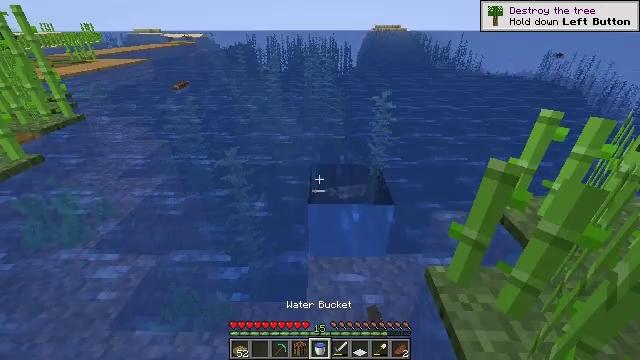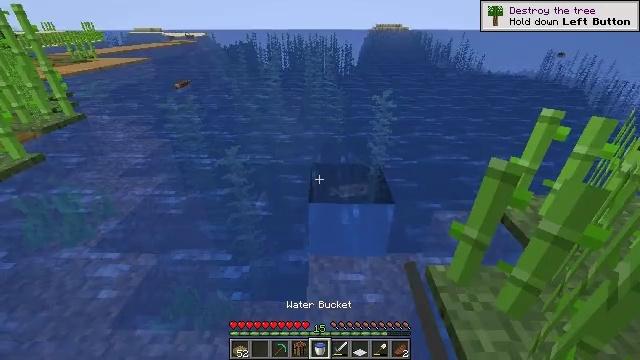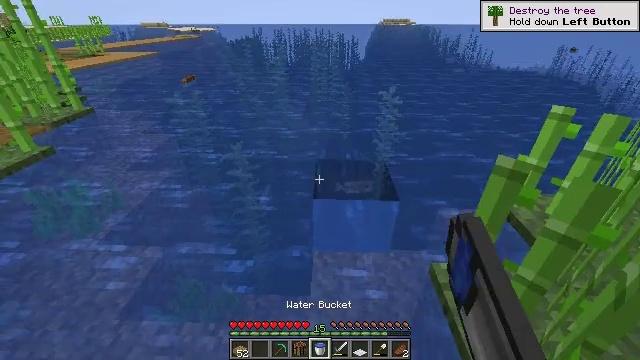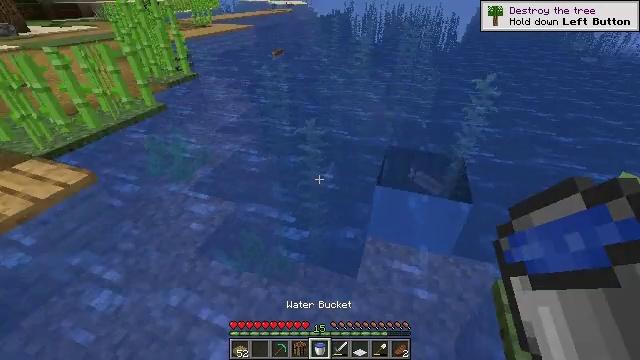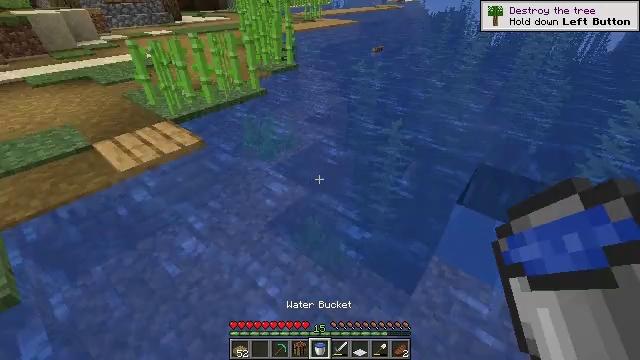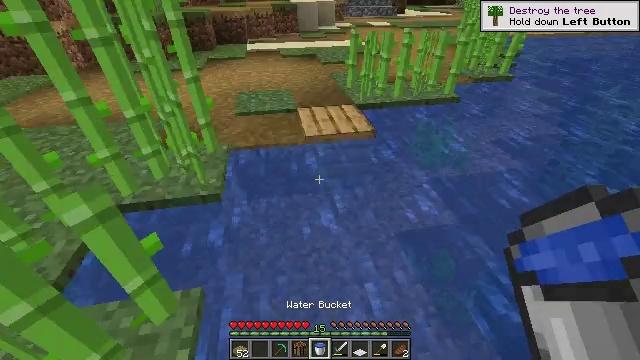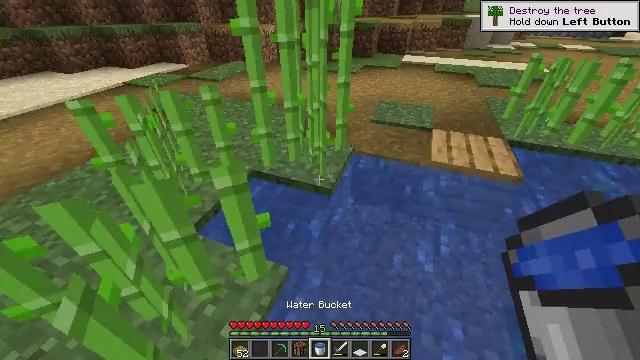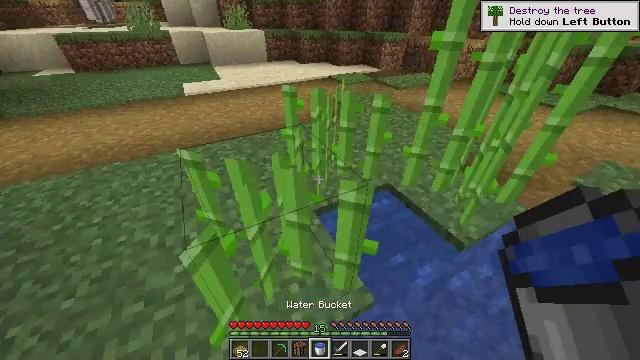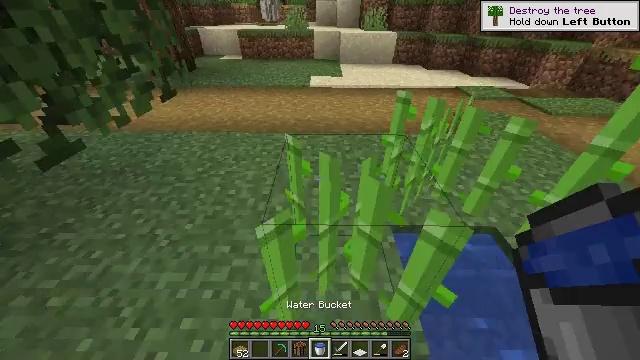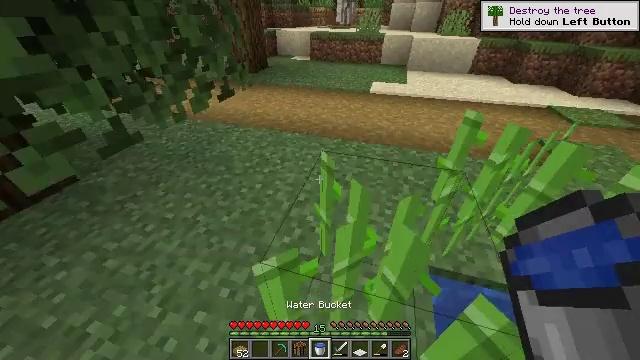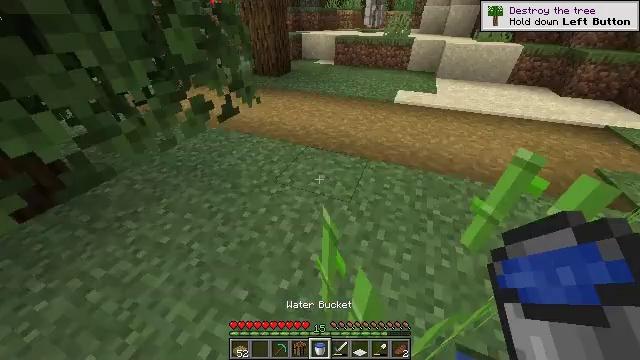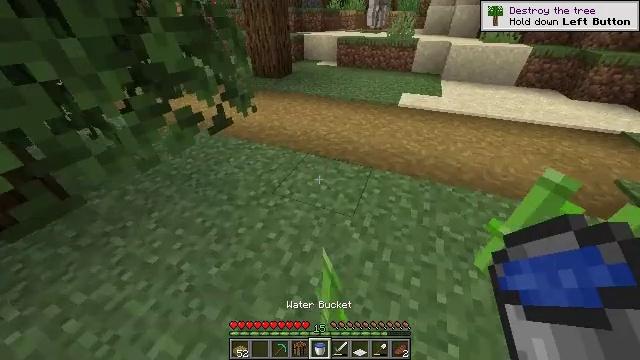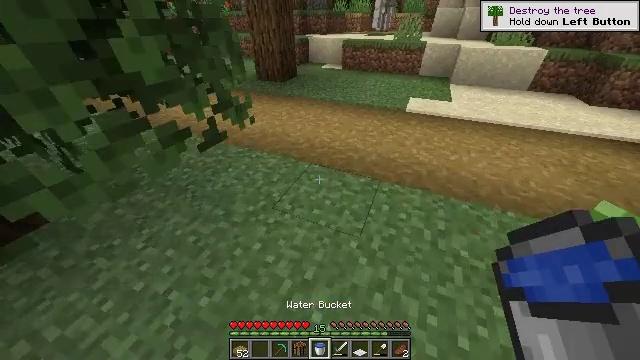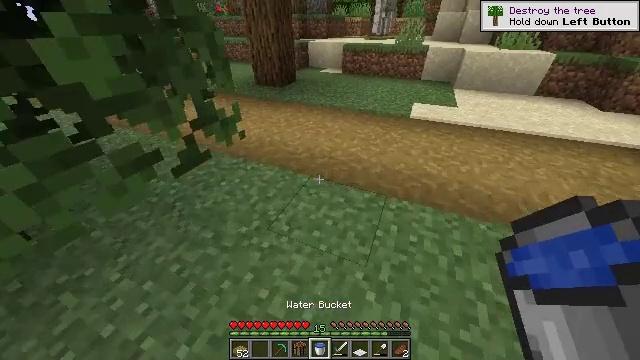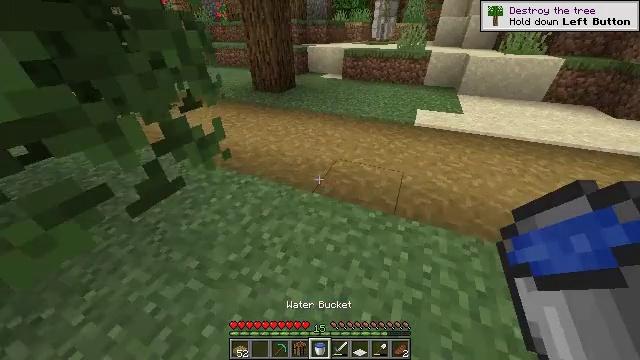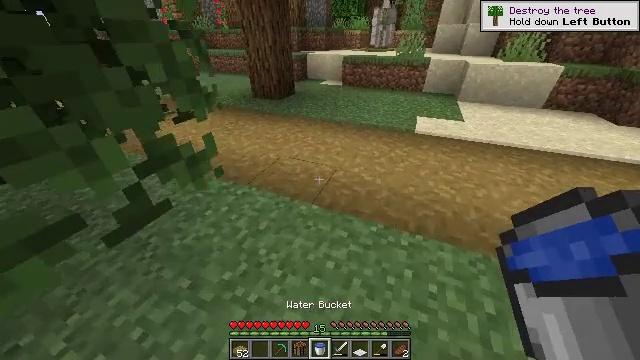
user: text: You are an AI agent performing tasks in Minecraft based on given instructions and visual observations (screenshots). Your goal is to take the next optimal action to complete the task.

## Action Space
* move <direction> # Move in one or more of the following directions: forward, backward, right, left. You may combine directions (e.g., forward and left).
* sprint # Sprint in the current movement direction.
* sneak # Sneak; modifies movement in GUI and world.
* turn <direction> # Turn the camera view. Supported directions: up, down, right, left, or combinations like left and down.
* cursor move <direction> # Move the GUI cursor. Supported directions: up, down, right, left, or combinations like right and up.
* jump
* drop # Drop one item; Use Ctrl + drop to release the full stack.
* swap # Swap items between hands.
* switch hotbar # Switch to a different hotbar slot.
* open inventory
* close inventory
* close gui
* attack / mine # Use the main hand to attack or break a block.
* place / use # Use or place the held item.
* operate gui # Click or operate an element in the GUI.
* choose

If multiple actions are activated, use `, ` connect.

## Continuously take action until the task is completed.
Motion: motion action
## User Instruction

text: Collect the oak planks from the structure.
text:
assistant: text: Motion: no_op
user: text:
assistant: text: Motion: turn left
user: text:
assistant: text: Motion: sprint, turn left and down
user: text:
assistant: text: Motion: sprint, turn left
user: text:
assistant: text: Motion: move forward, sprint, turn left
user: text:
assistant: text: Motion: move forward, sprint, turn left
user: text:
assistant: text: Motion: move forward, sprint, turn left
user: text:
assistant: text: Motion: move forward, sprint, turn left
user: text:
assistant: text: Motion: move forward, sprint, turn left
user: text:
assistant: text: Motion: move forward, sprint, turn left
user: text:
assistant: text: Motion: move forward, sprint
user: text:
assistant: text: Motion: move forward, sprint, turn left
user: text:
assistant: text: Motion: move forward, sprint
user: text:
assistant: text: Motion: move forward, sprint, turn up
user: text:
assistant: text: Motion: move forward, sprint, turn up
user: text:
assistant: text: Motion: move forward, sprint, turn up
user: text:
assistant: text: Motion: move forward, sprint, turn right and up
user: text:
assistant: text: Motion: move forward, sprint, turn right and up
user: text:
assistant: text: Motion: move forward, sprint, turn right
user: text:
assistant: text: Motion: move forward, sprint, turn right
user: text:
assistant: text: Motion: move forward, sprint, turn right
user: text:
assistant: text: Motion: move forward, sprint, turn right
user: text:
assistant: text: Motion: move forward, sprint, turn right
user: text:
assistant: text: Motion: move forward, sprint
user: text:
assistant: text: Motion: move forward, sprint
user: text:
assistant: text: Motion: move forward, sprint
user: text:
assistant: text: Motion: move forward, sprint
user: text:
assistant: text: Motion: move forward, sprint
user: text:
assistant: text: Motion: move forward, sprint
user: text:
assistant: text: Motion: move forward, sprint